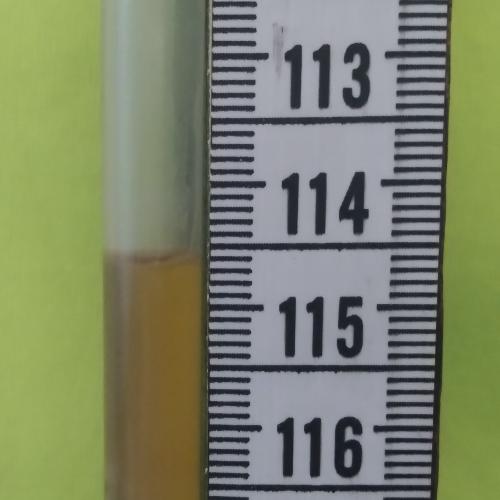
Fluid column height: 114.6 cm